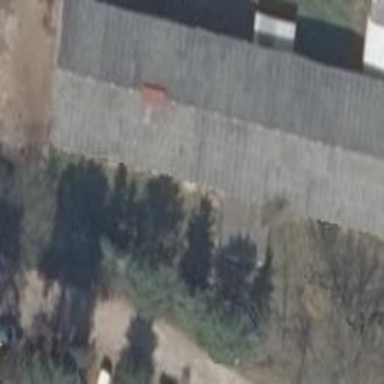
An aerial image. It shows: Gabled farm auxiliary building with grey roof. The roof is oriented along the structure.